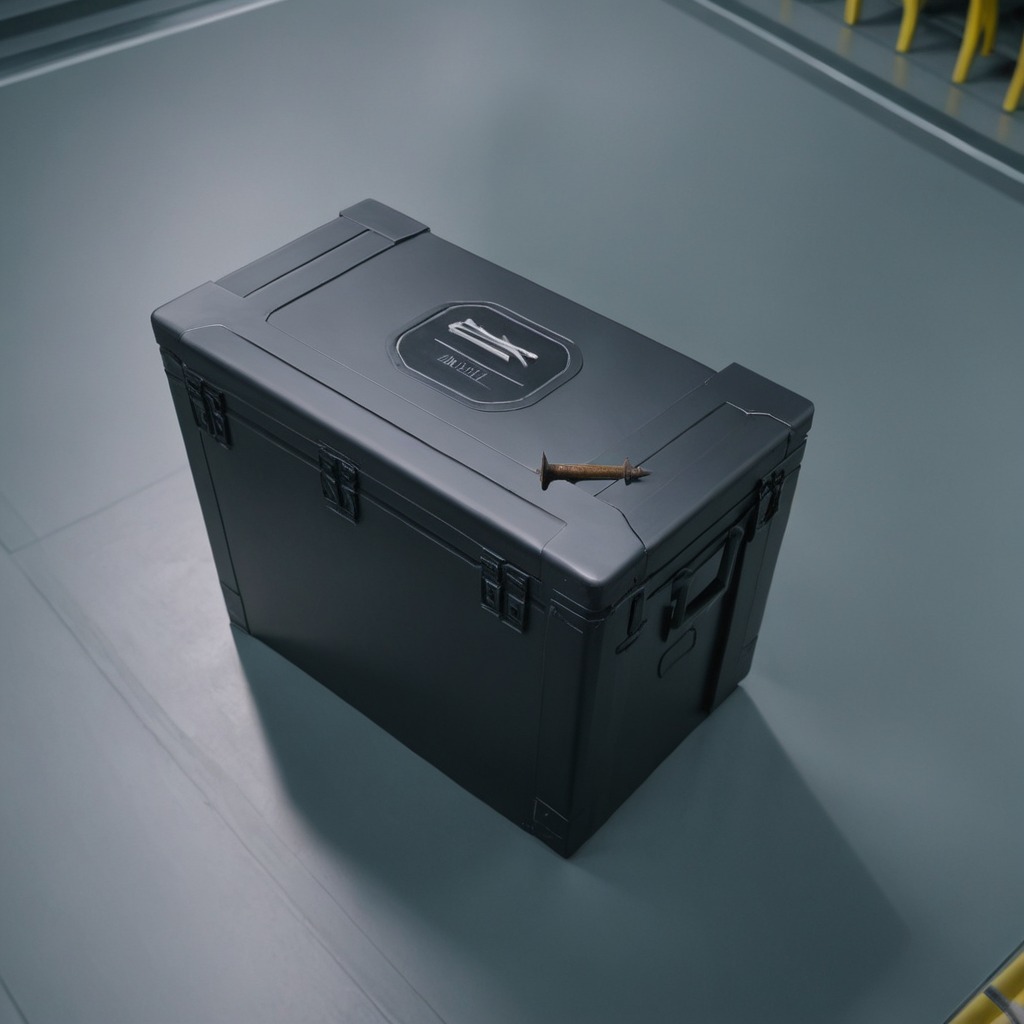
A iron nail is lying on the toolbox surface.